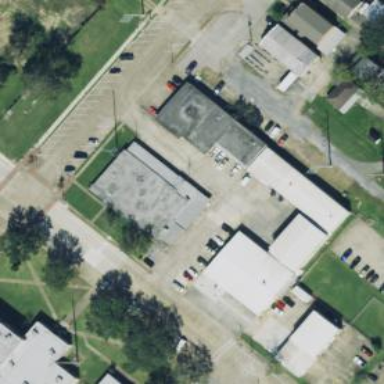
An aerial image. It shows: School.